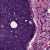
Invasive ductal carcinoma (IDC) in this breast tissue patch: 0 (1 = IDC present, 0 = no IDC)